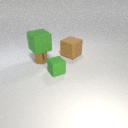
large brown rubber cube to the right of small green rubber cube